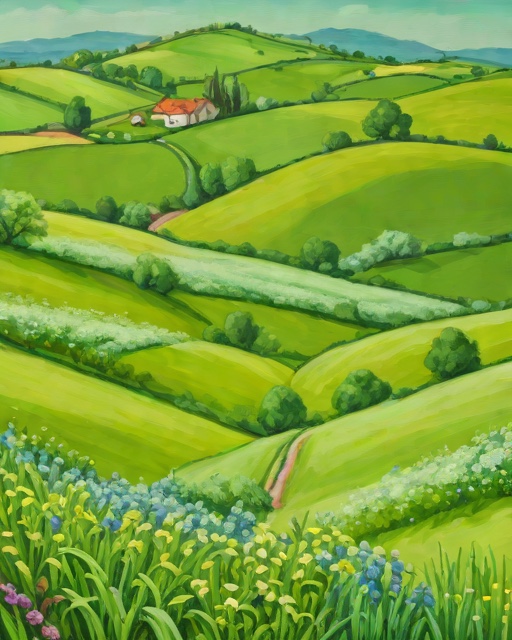
Category: Spring